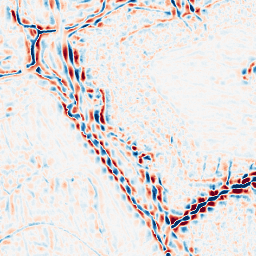
Category: wavelet
Decomposition family: wavelet_biorthogonal
Decomposition parameters: wavelet: bior4.4
level: 3
Upsampling method: bilinear
Upsampling parameters: scale: 2
Upsampling scale: 2